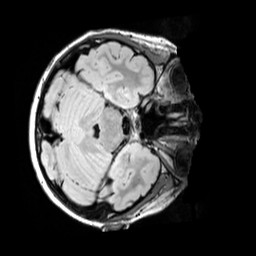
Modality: FLAIR
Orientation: axial
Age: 10
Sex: male
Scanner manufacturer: siemens
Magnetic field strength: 3 T
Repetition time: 5 s
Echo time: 0.388 s